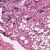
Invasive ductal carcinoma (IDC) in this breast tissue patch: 1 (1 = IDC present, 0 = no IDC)